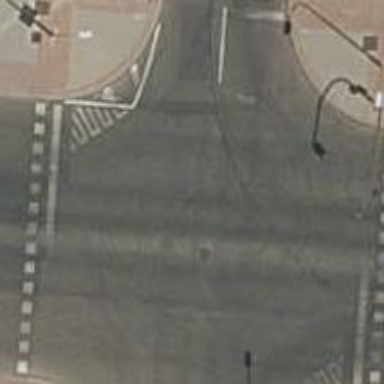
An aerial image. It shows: Road with traffic signals controlling the flow of traffic.